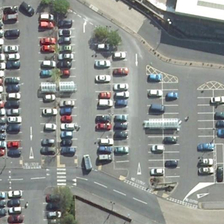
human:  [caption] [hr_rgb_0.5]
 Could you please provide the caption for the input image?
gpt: it is a irregularly shaped parking lot which is stuffed full of cars .

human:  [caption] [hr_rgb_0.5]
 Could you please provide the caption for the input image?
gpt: we can see a road passing through the parking lot near a white building .

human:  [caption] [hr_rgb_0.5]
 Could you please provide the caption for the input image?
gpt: the oblong parking contains white and blue cars .

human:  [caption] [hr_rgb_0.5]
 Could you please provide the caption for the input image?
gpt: we can see a road passing through the parking lot near a white building .

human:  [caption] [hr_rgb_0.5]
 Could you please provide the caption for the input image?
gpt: many cars are orderly in a parking lot near a building .